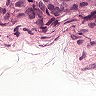
Metastatic tissue present: yes